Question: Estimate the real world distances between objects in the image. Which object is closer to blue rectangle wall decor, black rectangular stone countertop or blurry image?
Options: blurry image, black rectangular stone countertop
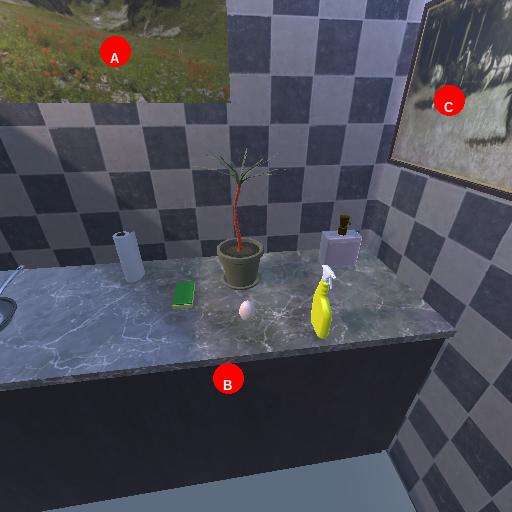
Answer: blurry image